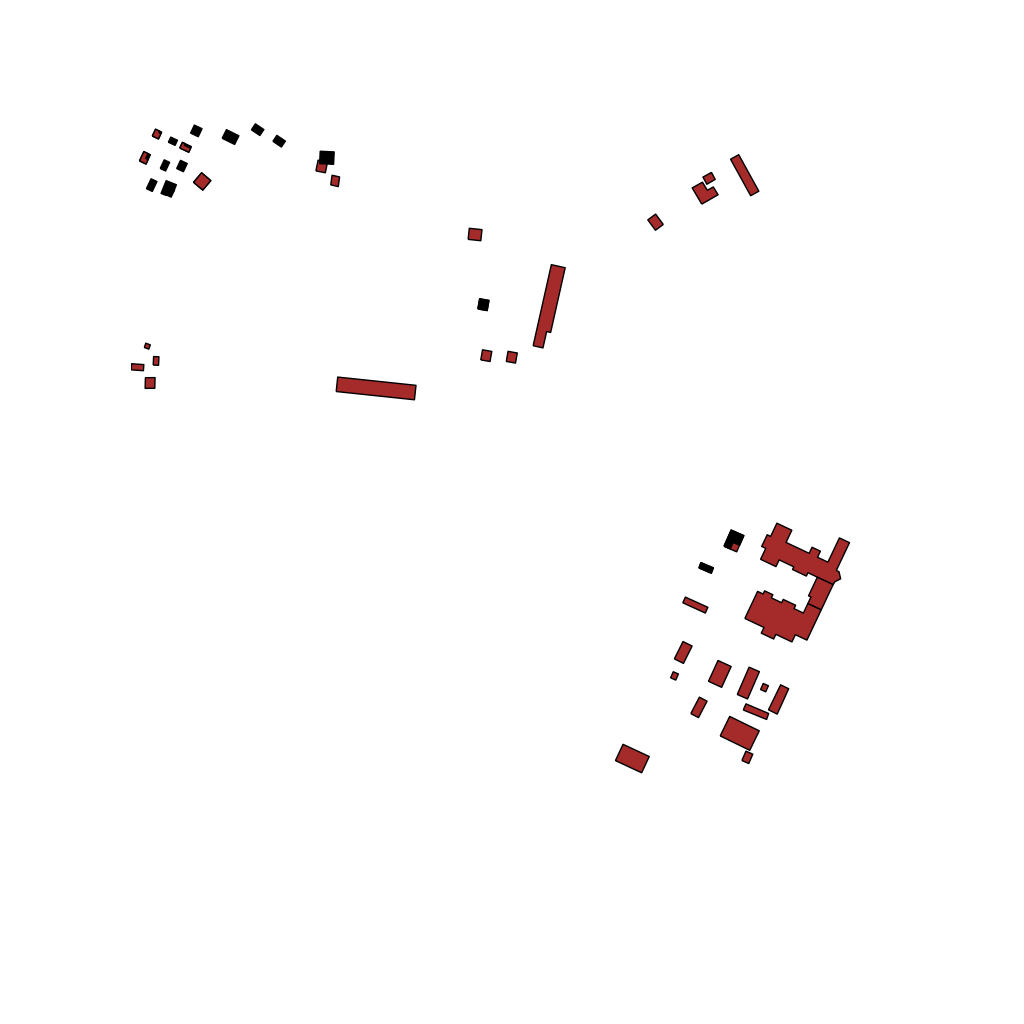
Tags: overhead vector_map, agriculture, industrial, recreation, residential, special, individual_rise, low_rise, density_1, Building, Facility, 1.0 km²